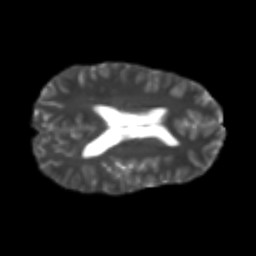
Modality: T2w
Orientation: axial
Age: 24
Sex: male
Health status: healthy
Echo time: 0.074 s